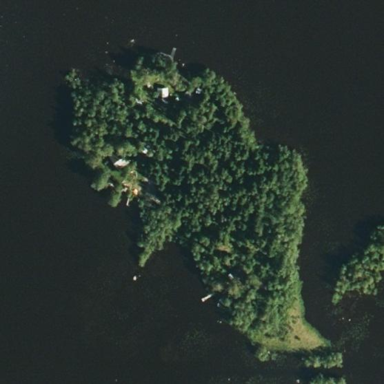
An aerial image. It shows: Islet covered with woodland.